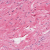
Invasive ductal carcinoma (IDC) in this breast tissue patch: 0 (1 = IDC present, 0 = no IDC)